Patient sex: M
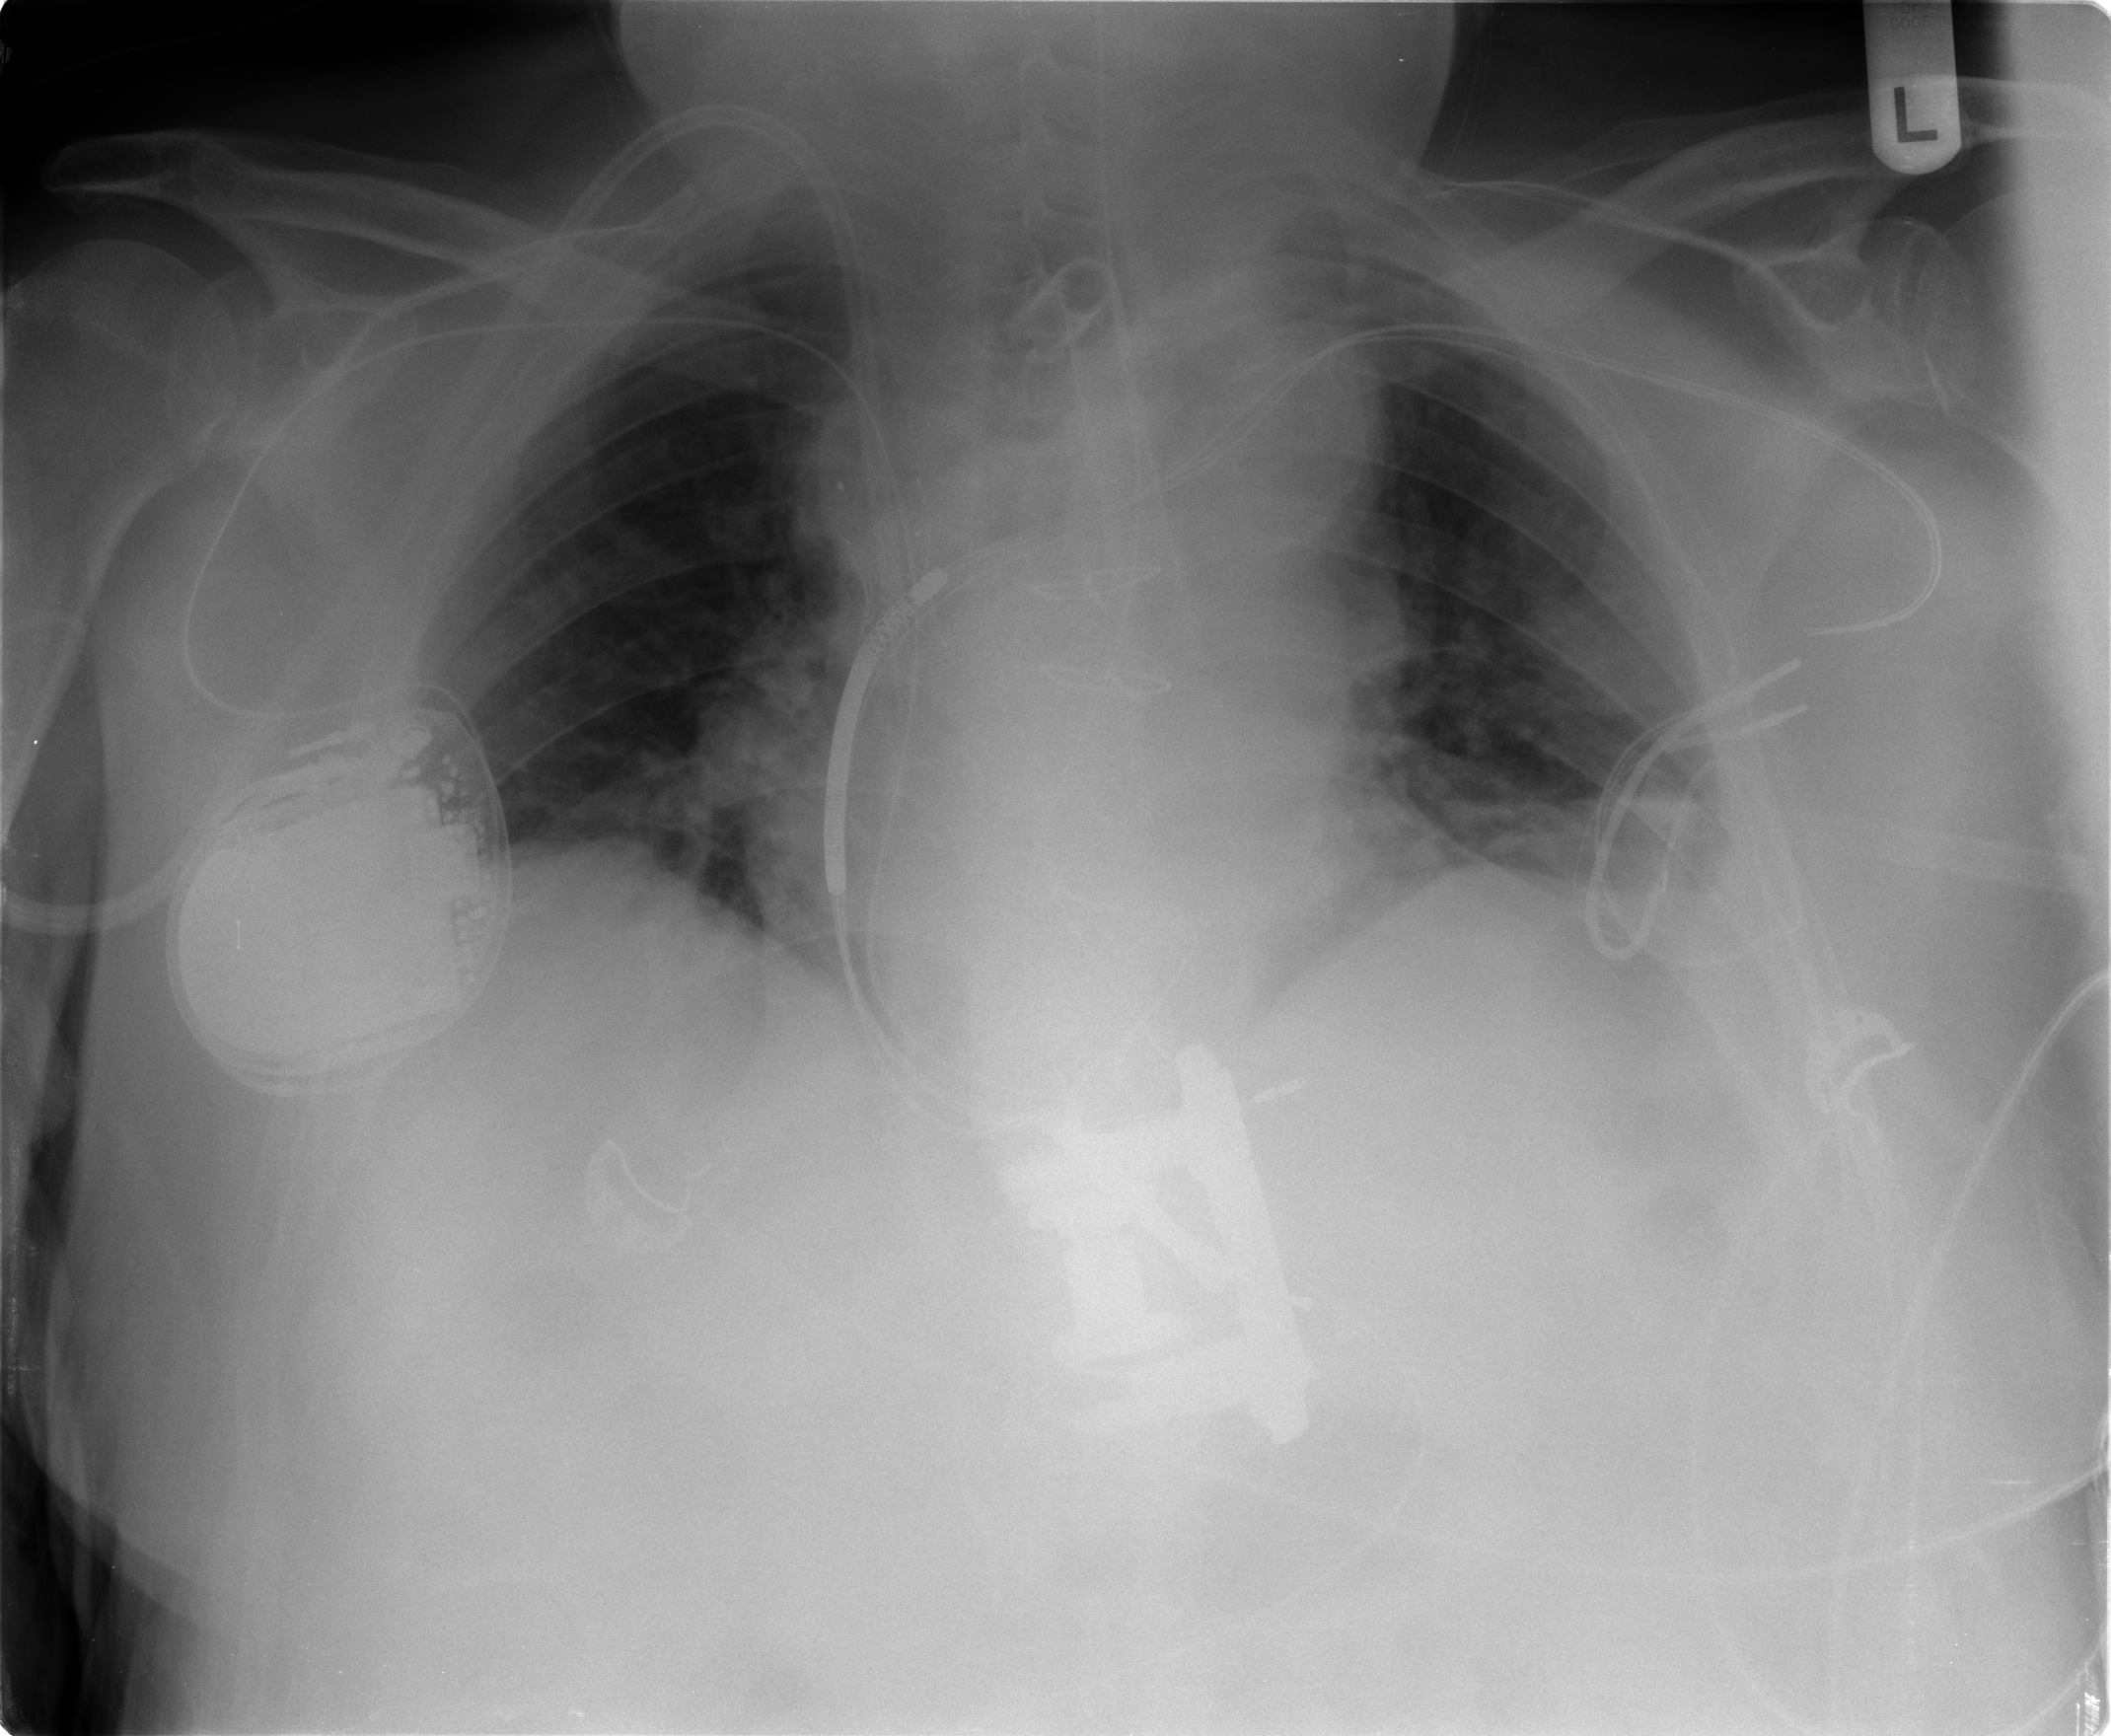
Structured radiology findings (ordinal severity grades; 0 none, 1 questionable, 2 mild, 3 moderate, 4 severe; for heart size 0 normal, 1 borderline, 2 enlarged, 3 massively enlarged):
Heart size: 1
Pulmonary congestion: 1
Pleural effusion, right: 1
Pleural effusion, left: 0
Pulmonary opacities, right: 0
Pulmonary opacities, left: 0
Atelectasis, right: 2
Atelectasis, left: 2